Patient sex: M
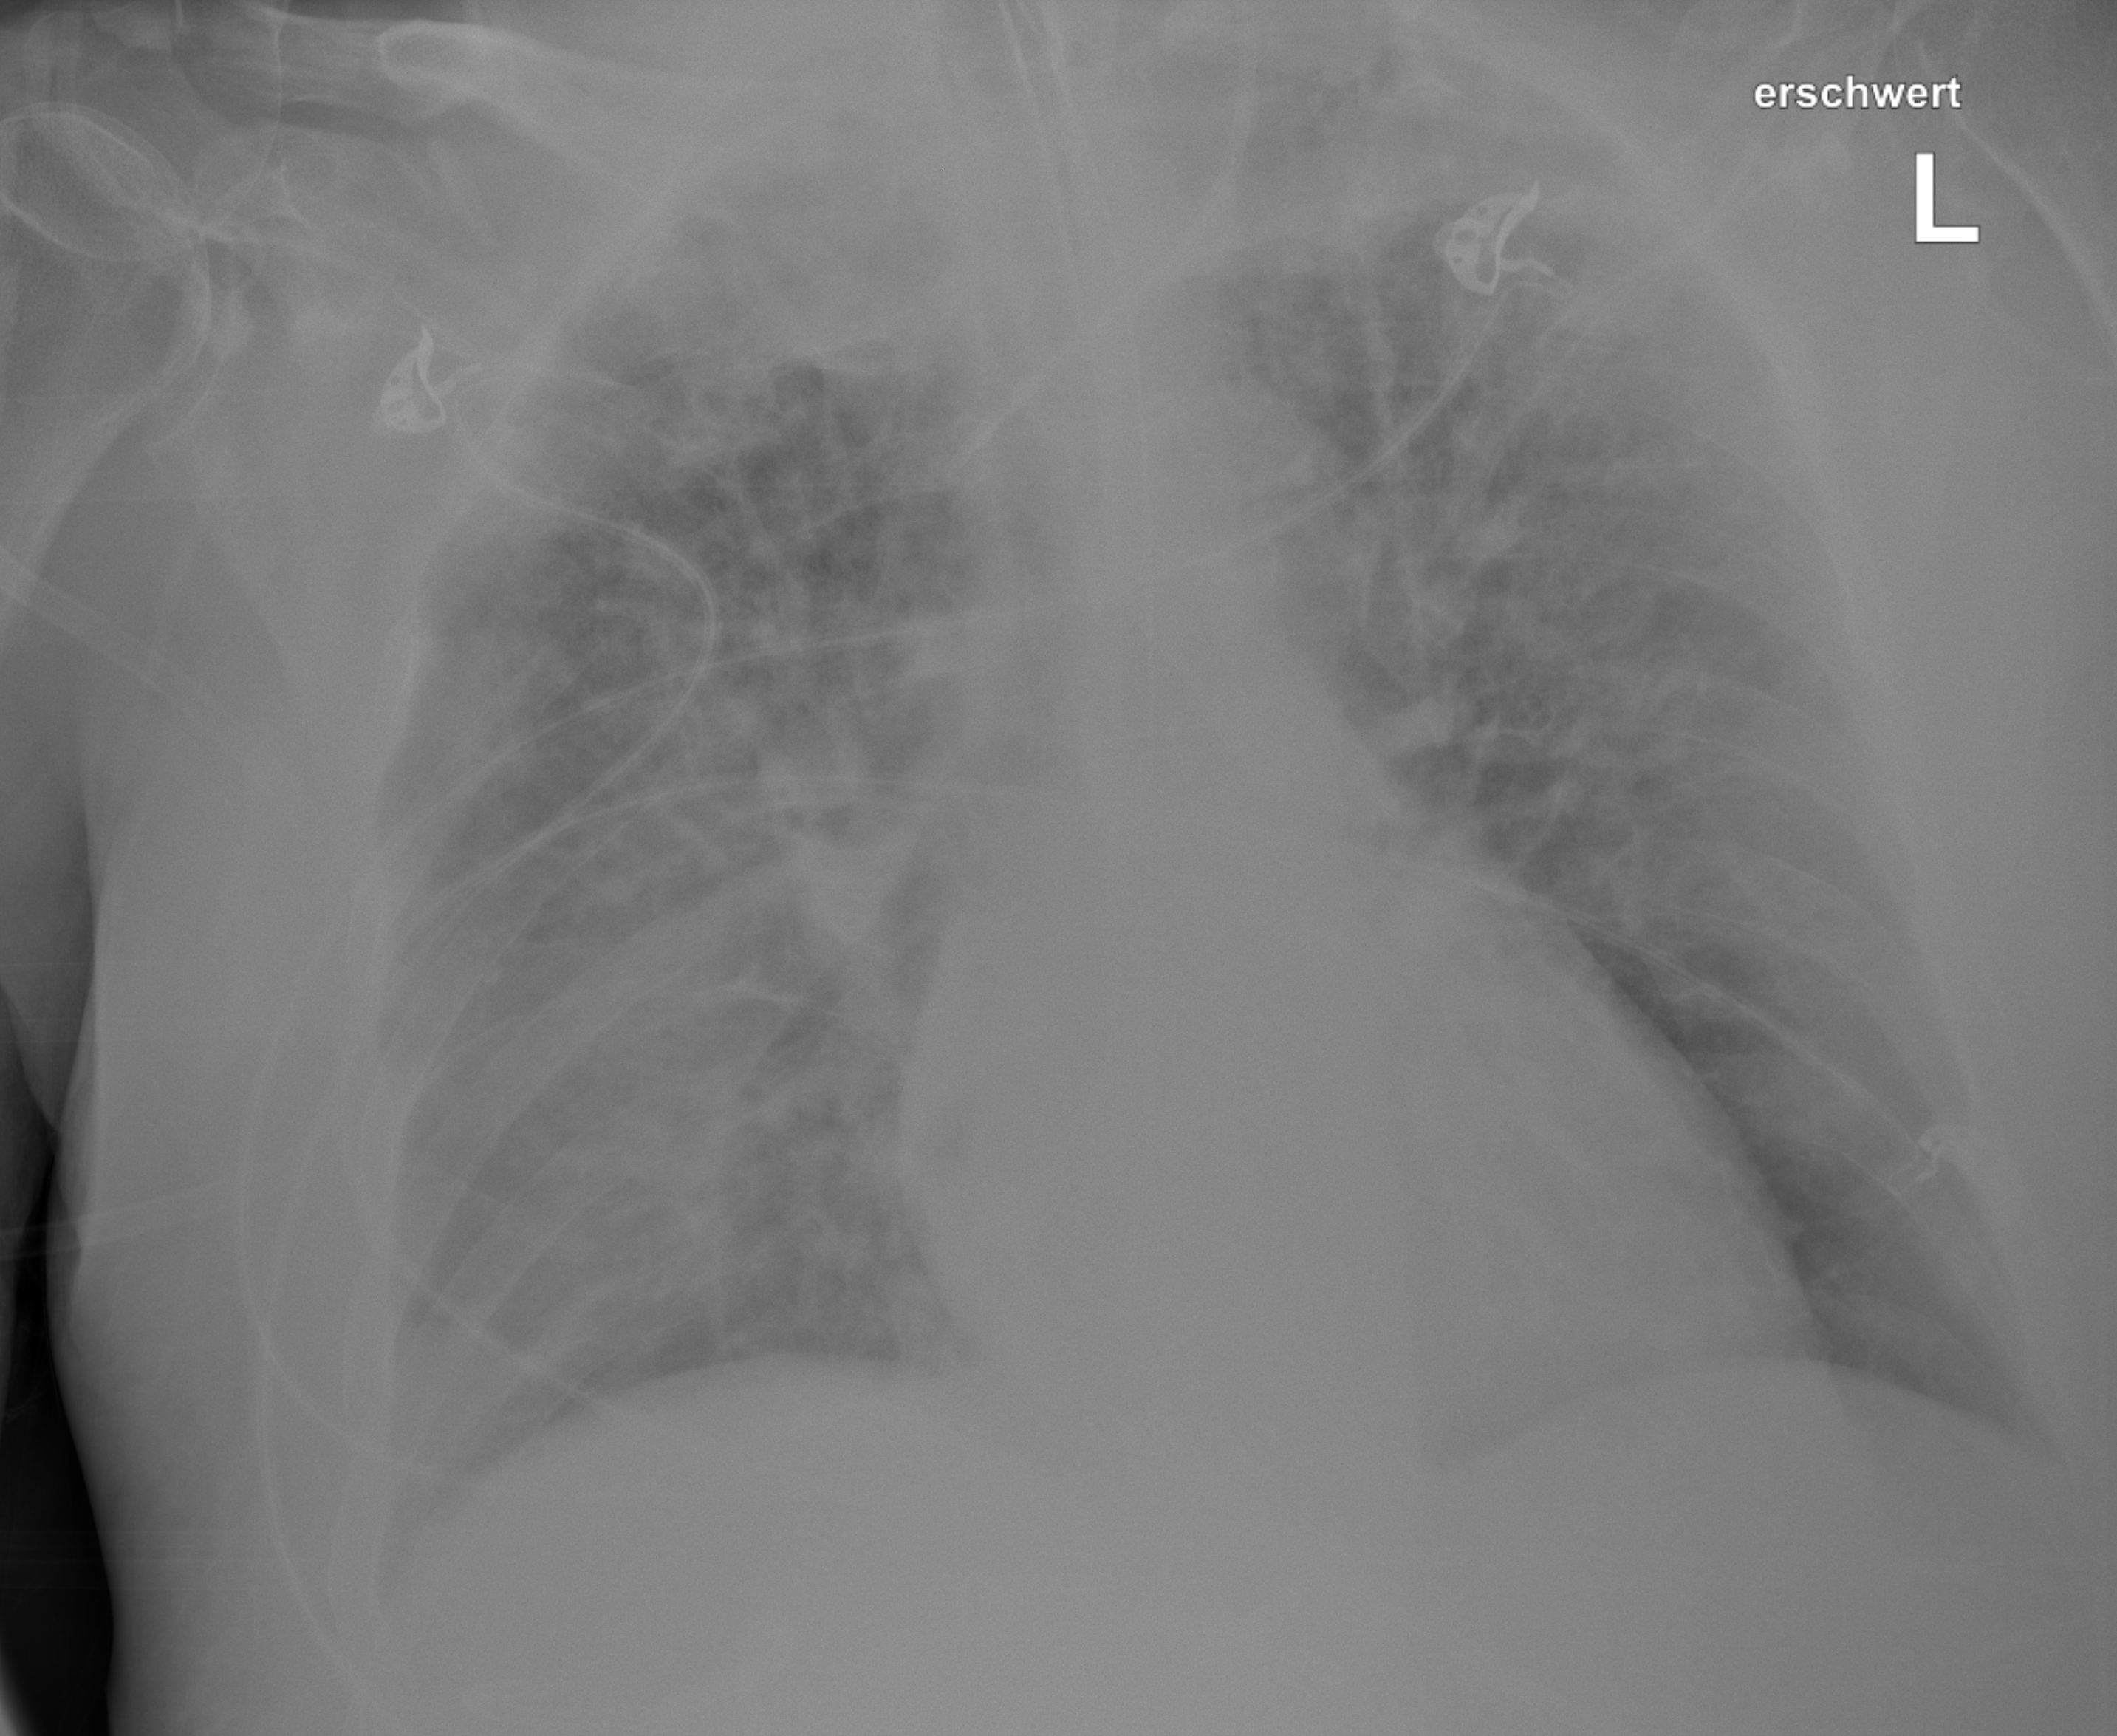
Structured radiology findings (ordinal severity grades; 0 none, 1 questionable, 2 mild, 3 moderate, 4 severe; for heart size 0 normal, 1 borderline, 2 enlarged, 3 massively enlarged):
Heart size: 0
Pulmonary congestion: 0
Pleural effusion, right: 2
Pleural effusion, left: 0
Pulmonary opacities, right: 2
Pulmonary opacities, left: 3
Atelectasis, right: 3
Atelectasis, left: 2